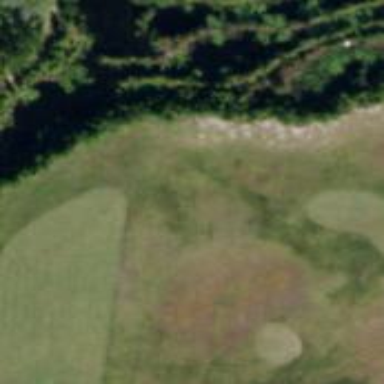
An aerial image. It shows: Water hazard in golf course. The hazard is natural water feature.